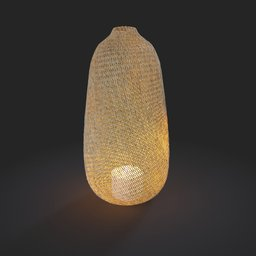
Label: lighting